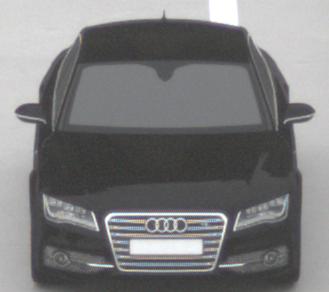
Make: Audi
Model: S7 Sportback cod
Detailed model: S7 (4G) Sportback
Model produced from: 2012/06
Model produced until: 2014/05
Doors: 5
Color: black
Road condition: dry road
Daytime: midday
Contrast: low contrast